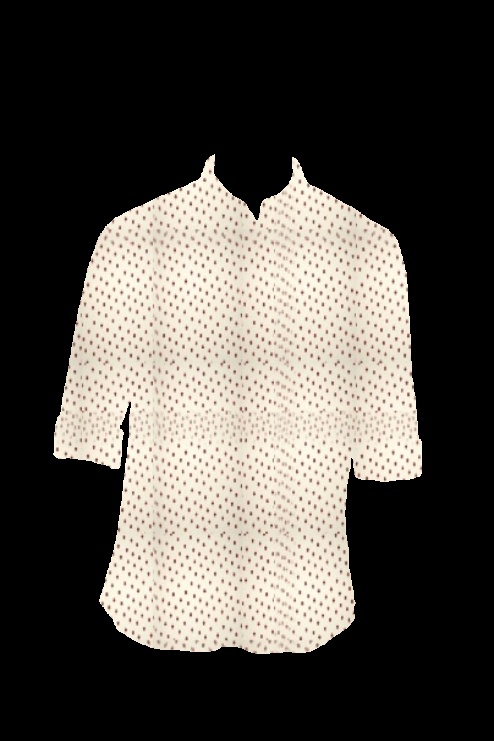
beige polka dot tee